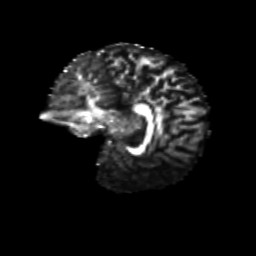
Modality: FA
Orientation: sagittal
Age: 24
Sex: female
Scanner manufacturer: siemens
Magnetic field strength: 3 T
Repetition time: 8.6 s
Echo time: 0.095 s